Interaction volume radius: 5 \u00c5
Interaction volume height: 10 \u00c5
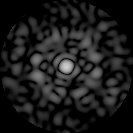
Disorder parameter: 0.857